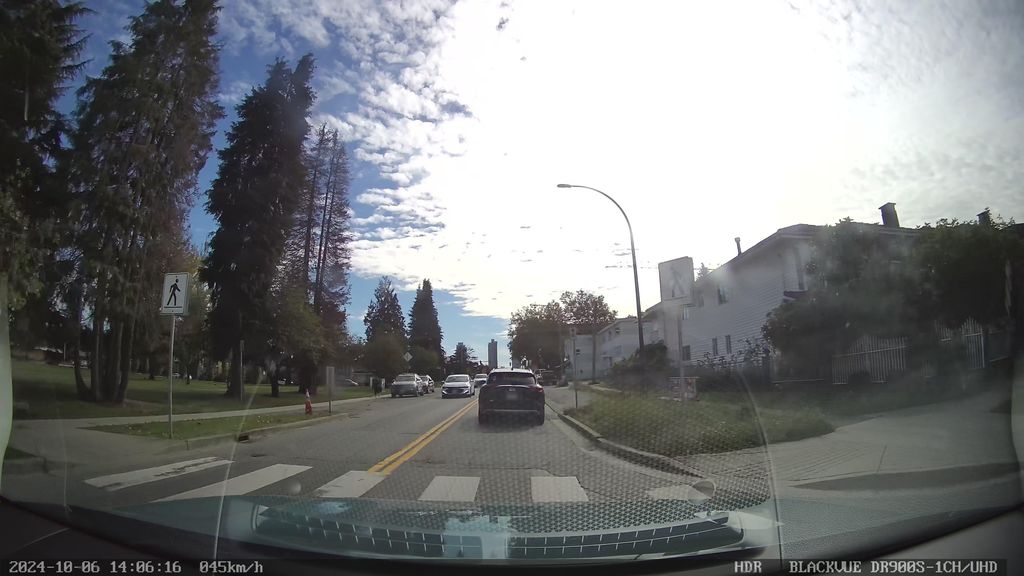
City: vancouver